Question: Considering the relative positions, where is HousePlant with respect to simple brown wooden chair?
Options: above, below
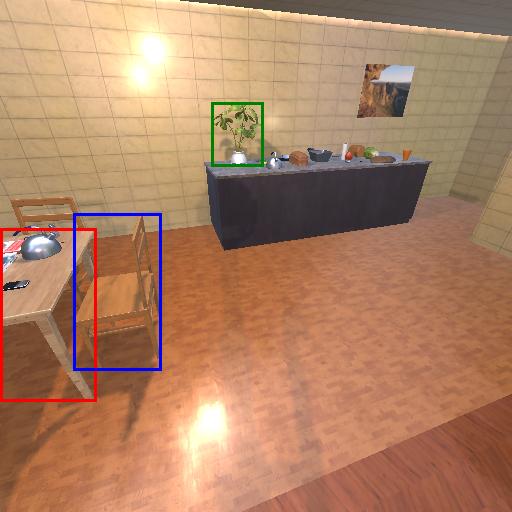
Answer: above